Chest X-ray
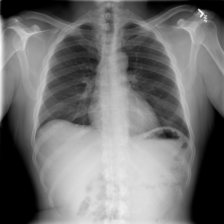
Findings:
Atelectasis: negative
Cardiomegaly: negative
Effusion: negative
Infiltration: negative
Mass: negative
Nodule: negative
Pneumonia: negative
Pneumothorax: negative
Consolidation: negative
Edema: negative
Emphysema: negative
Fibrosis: negative
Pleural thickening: negative
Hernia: negative